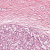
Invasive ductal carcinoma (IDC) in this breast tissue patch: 0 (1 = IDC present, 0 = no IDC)